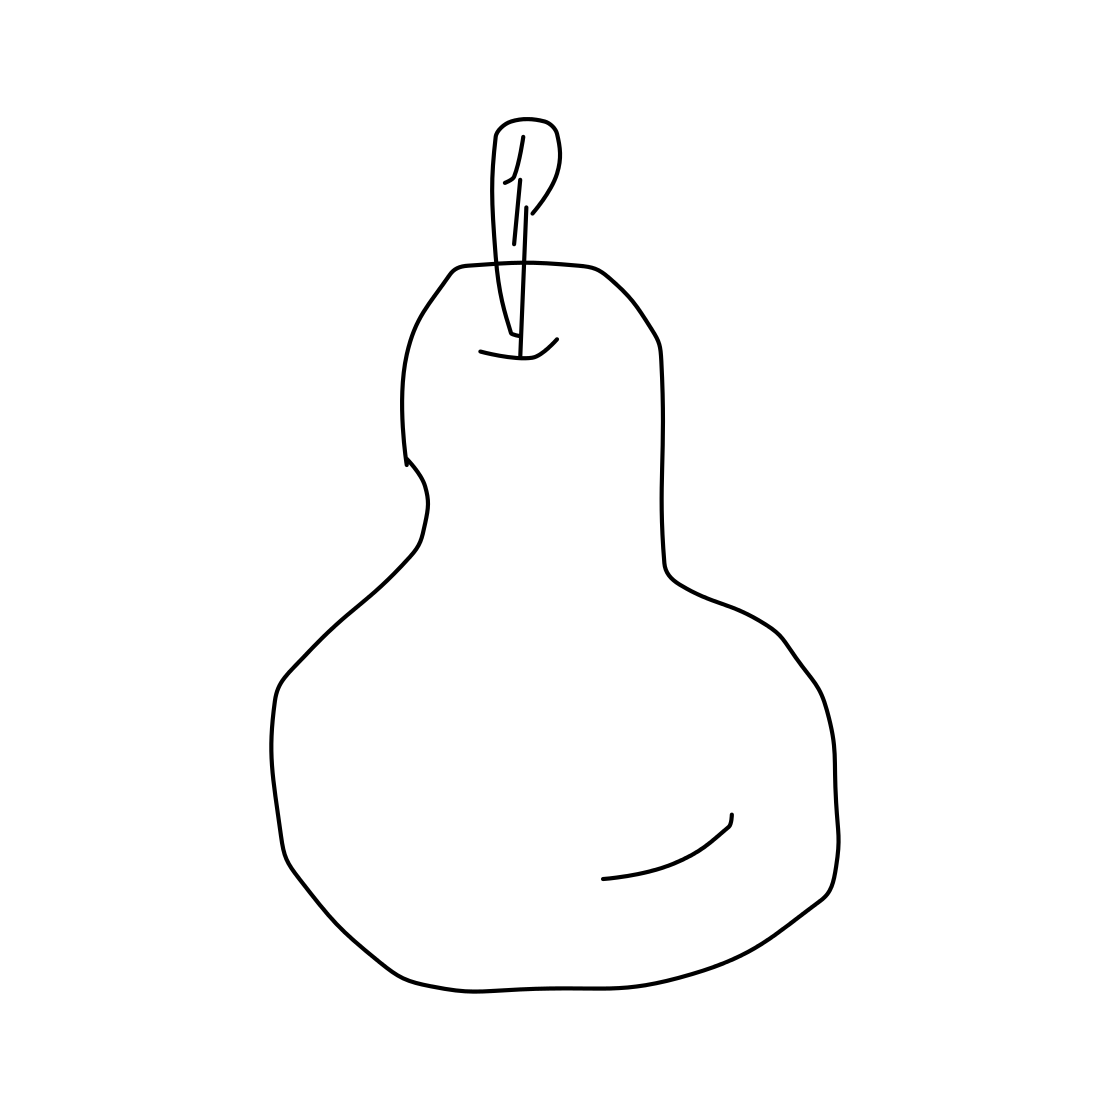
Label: pear